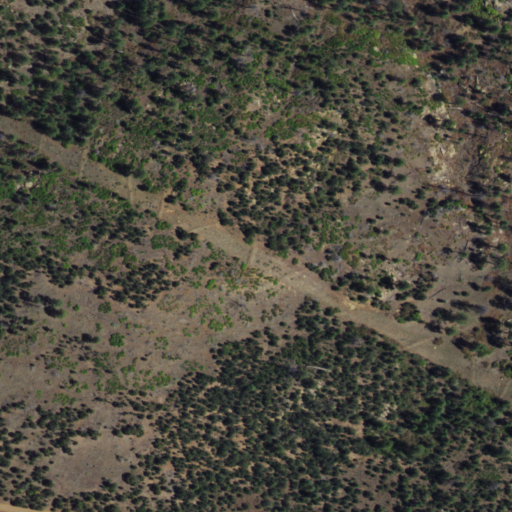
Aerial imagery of mountain in New Mexico named Cabresto Mesa containing evergreen forest and shrub